高一 · 立体几何学
如图所示, $P$ 为矩形 $A B C D$ 所在平面外一点, 矩形对角线交点为 $O, M$ 为 $P B$ 的中点, 给出五个结论:

(1) $O M / / P D$; (2) $O M / /$ 平面 $P C D$; (3) $O M / /$ 平面 $P D A$; (4) $O M / /$ 平面 $P B A$; (5) $O M / /$ 平面 $P B C$.其中正确的个数有 ( )
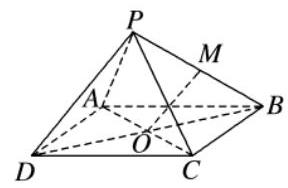
A. 1
B. 2
C. 3
D. 4
答案: C
解析: 由题意知, $O M$ 是 $\triangle B P D$ 的中位线, $\therefore O M / / P D$, 故 (1)正确; $P D \subset$ 平面 $P C D, O M \Varangle$ 平面 $P D C, \therefore O M / /$平面 $P C D$, 故(2)正确; 同理可得: $O M / /$ 平面 $P D A$, 故(3)正确; $O M$ 与平面 $P B A$ 和平面 $P B C$ 都相交, 故(4), (5)不正确。故共有 3 个结论正确.